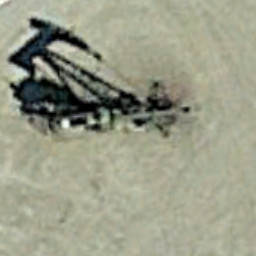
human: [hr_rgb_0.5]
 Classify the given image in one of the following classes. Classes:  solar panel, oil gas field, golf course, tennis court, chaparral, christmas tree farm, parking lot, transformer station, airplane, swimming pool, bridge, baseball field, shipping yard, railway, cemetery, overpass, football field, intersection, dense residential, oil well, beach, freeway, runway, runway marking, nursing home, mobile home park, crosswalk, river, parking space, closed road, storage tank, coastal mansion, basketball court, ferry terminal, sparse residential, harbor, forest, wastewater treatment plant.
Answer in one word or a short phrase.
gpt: oil well